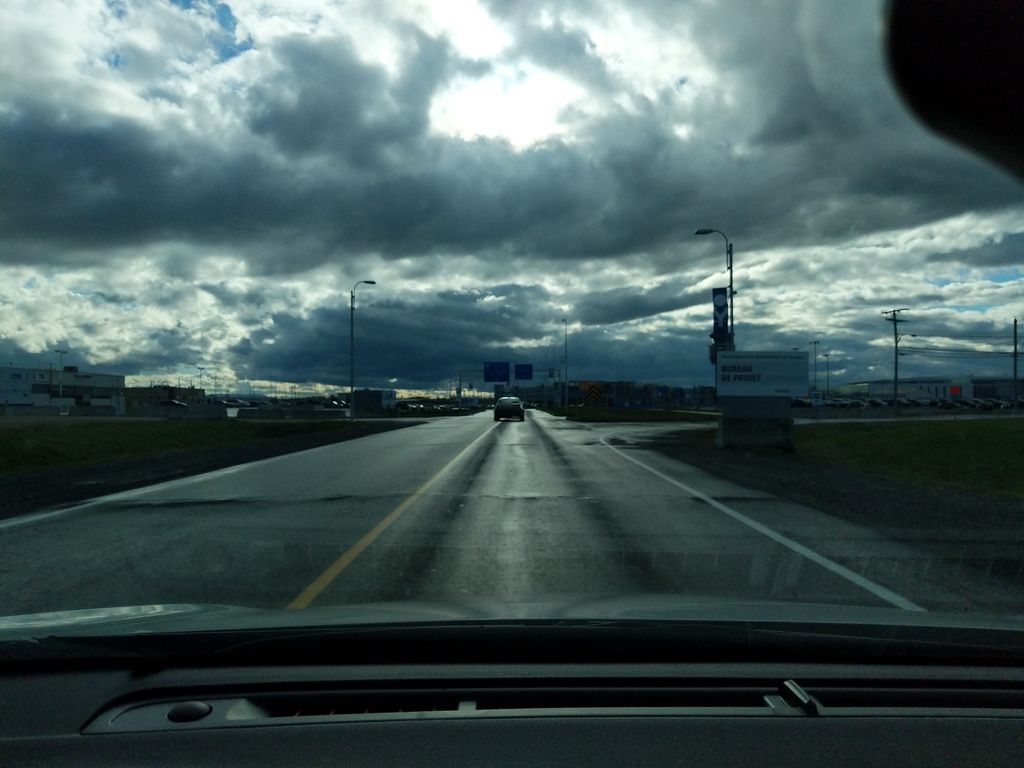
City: quebec_city